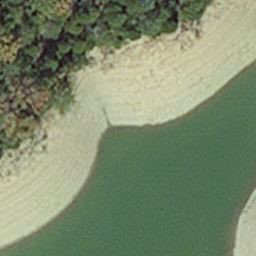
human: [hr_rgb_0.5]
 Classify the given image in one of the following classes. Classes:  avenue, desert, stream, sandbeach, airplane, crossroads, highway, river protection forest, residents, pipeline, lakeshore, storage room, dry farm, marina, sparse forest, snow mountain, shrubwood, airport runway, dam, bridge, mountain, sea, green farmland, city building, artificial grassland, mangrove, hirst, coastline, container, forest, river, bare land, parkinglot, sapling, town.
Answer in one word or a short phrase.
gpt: hirst